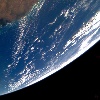
Label: water